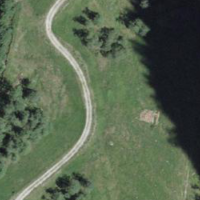
EUNIS habitat code: 24
Species observed at this site:
Euphorbia cyparissias